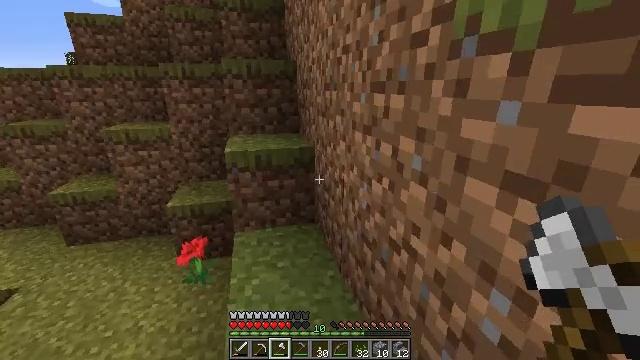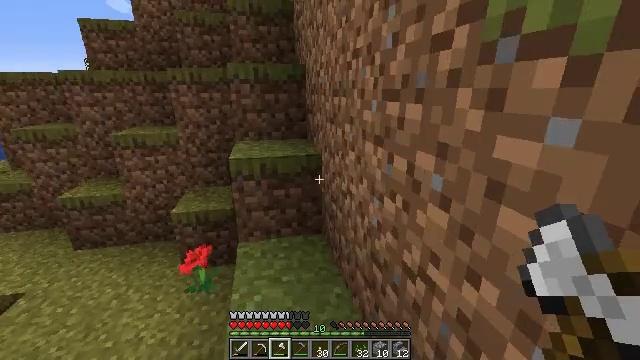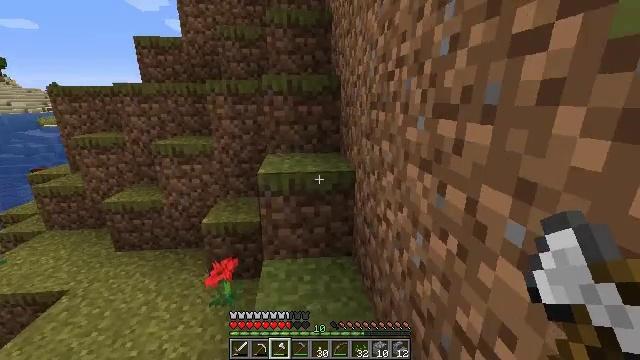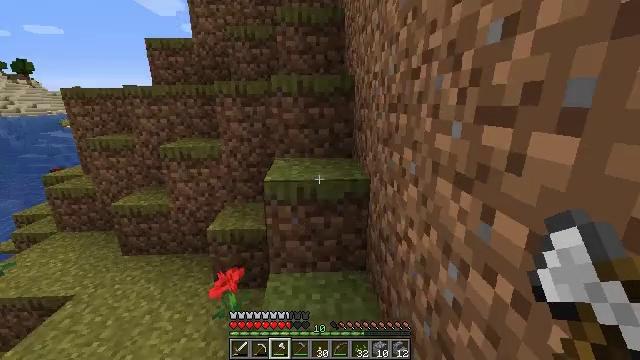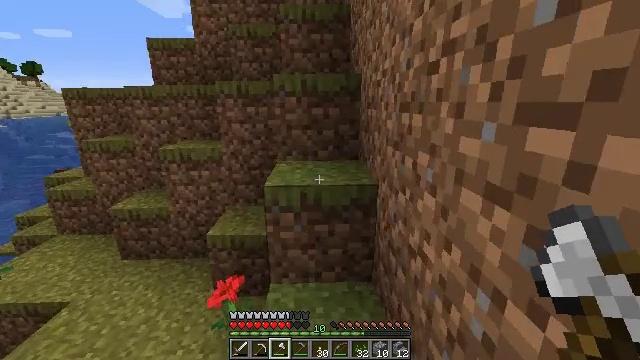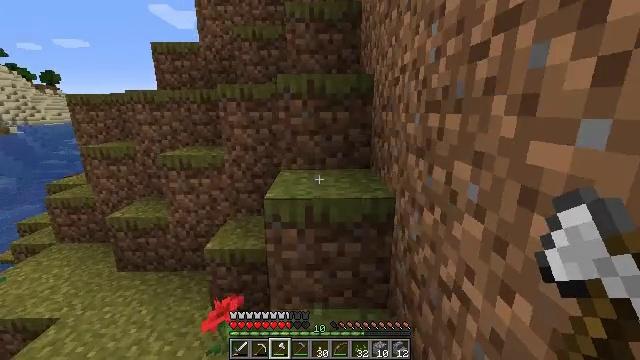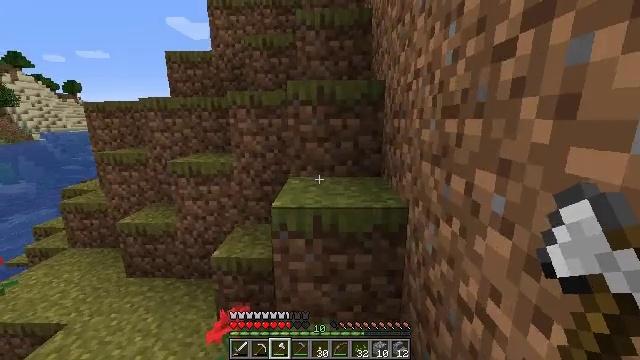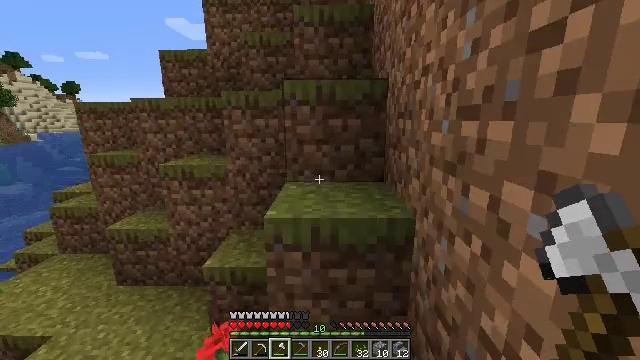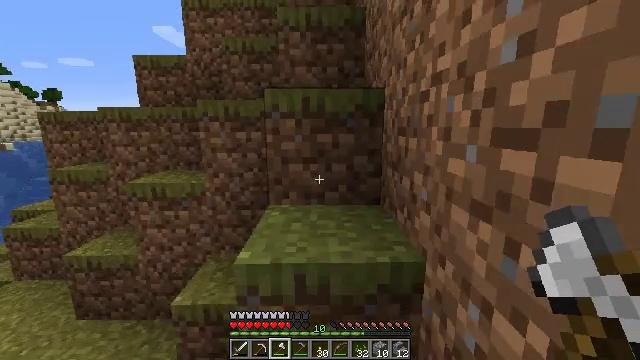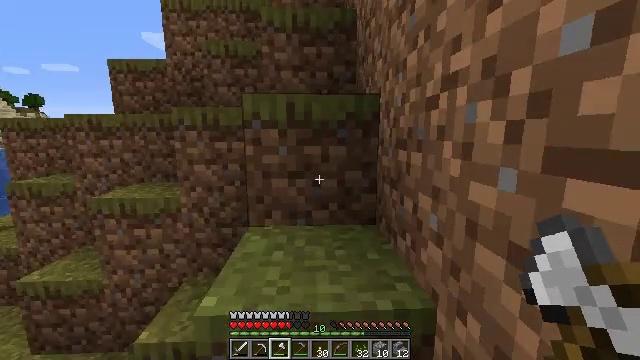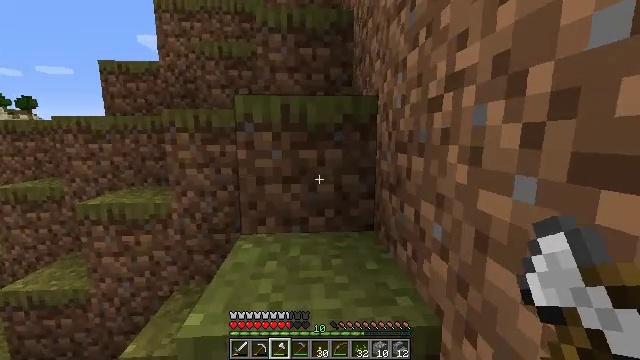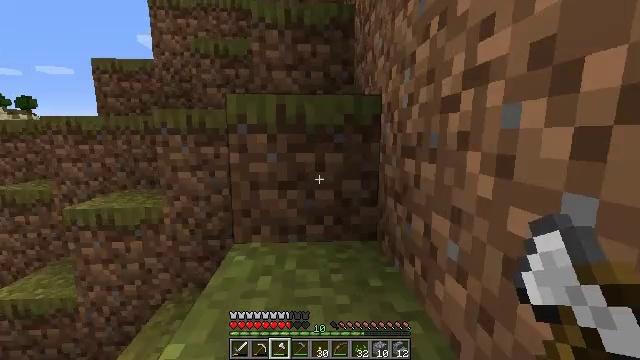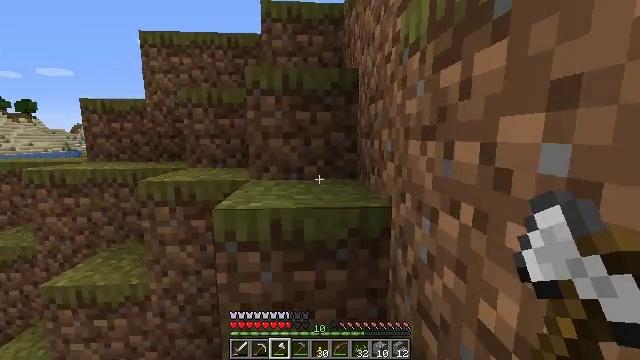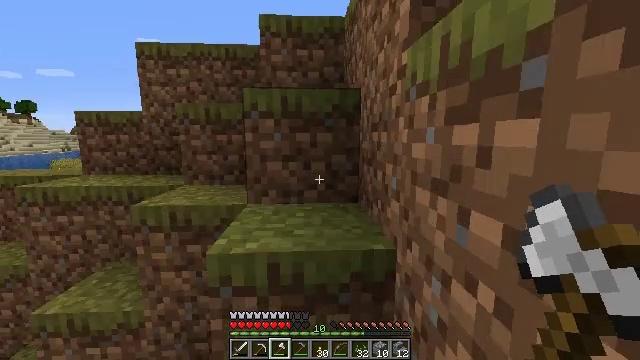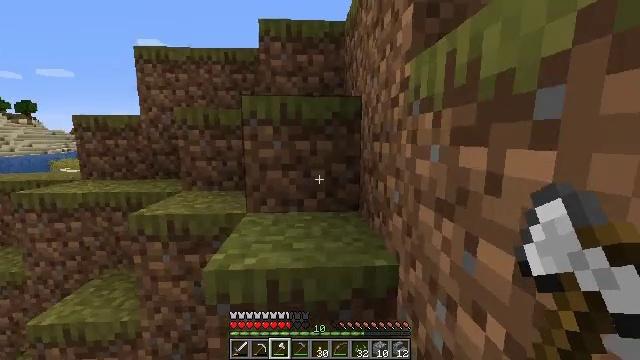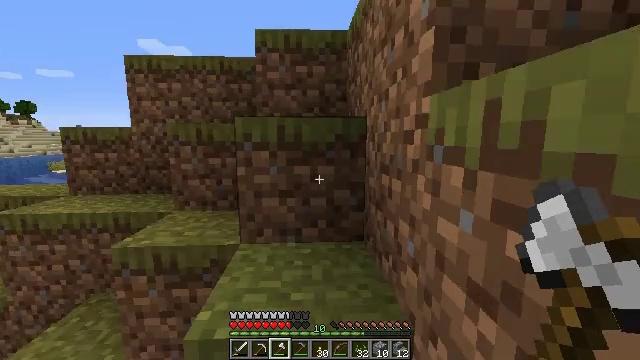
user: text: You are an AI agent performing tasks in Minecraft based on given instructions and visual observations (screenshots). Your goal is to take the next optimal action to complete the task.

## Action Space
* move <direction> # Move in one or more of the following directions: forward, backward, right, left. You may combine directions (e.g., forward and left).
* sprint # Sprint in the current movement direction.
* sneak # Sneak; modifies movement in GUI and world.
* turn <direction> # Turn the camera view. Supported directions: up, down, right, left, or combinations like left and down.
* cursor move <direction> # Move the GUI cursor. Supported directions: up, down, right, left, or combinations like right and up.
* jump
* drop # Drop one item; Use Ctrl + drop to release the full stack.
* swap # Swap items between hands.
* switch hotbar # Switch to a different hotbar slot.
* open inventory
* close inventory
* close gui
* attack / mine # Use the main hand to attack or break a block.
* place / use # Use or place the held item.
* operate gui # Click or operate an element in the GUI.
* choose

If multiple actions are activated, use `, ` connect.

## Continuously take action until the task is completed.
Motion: motion action
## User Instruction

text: Mine the poppy flower.
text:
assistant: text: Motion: move forward, turn left
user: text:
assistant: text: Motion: move forward, turn left and up
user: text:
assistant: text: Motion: move forward, turn left
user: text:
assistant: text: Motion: move forward
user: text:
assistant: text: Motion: move forward, turn left and up
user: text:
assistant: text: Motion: move forward, turn left and up
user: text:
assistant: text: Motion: move forward
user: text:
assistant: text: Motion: move forward, turn right and up
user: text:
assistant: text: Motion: move forward, turn right and up
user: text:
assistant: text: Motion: move forward
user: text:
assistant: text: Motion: move forward, jump
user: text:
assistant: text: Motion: move forward, jump
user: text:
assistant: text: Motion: move forward, jump
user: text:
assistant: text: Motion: move forward, jump
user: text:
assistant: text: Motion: move forward
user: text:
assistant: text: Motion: move forward
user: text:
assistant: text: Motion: move forward
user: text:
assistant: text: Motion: move forward, jump
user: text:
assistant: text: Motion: move forward, jump
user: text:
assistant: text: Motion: move forward, jump
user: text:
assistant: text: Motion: move forward, jump
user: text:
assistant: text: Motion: move forward
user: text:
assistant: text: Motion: move forward
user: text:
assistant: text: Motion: move forward
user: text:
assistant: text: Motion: move forward
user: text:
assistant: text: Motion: move forward, jump
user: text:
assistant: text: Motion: move forward, jump
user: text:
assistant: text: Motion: move forward, jump
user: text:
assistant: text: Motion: move forward
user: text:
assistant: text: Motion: move forward